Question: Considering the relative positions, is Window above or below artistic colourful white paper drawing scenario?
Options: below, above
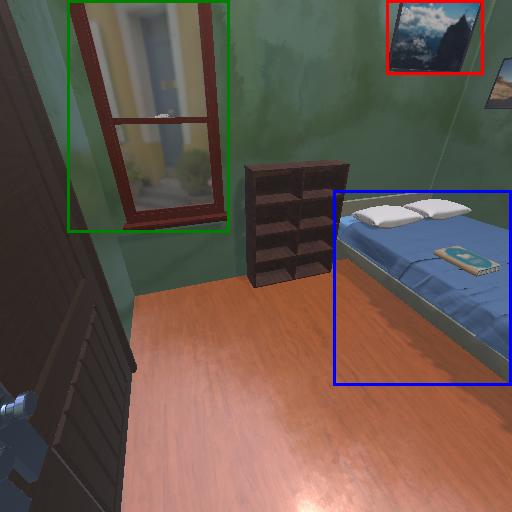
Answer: below